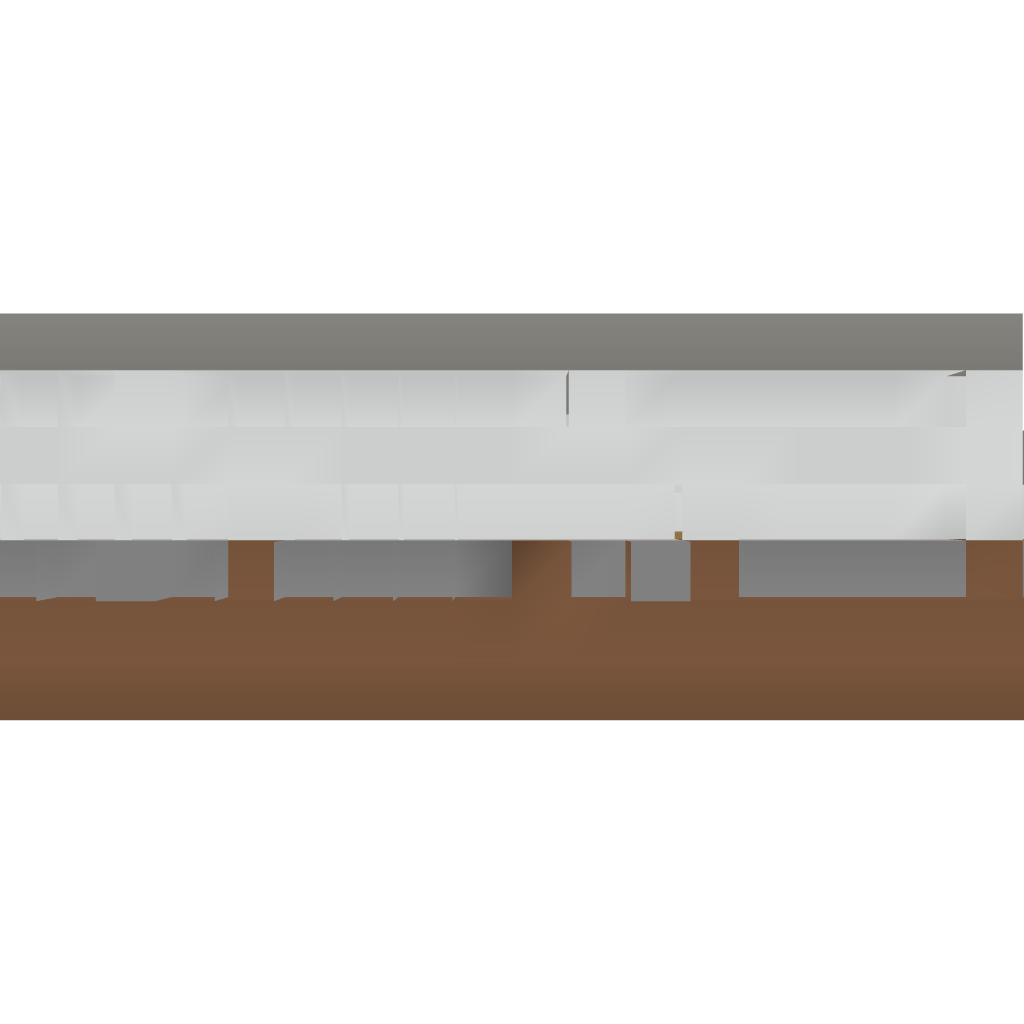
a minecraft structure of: Redstone Firing Range